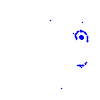
Particle: pion